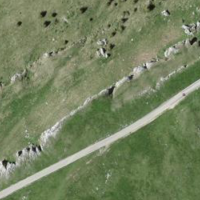
EUNIS habitat code: 23
Species observed at this site:
Dactylorhiza viridis
Campanula glomerata